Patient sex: M
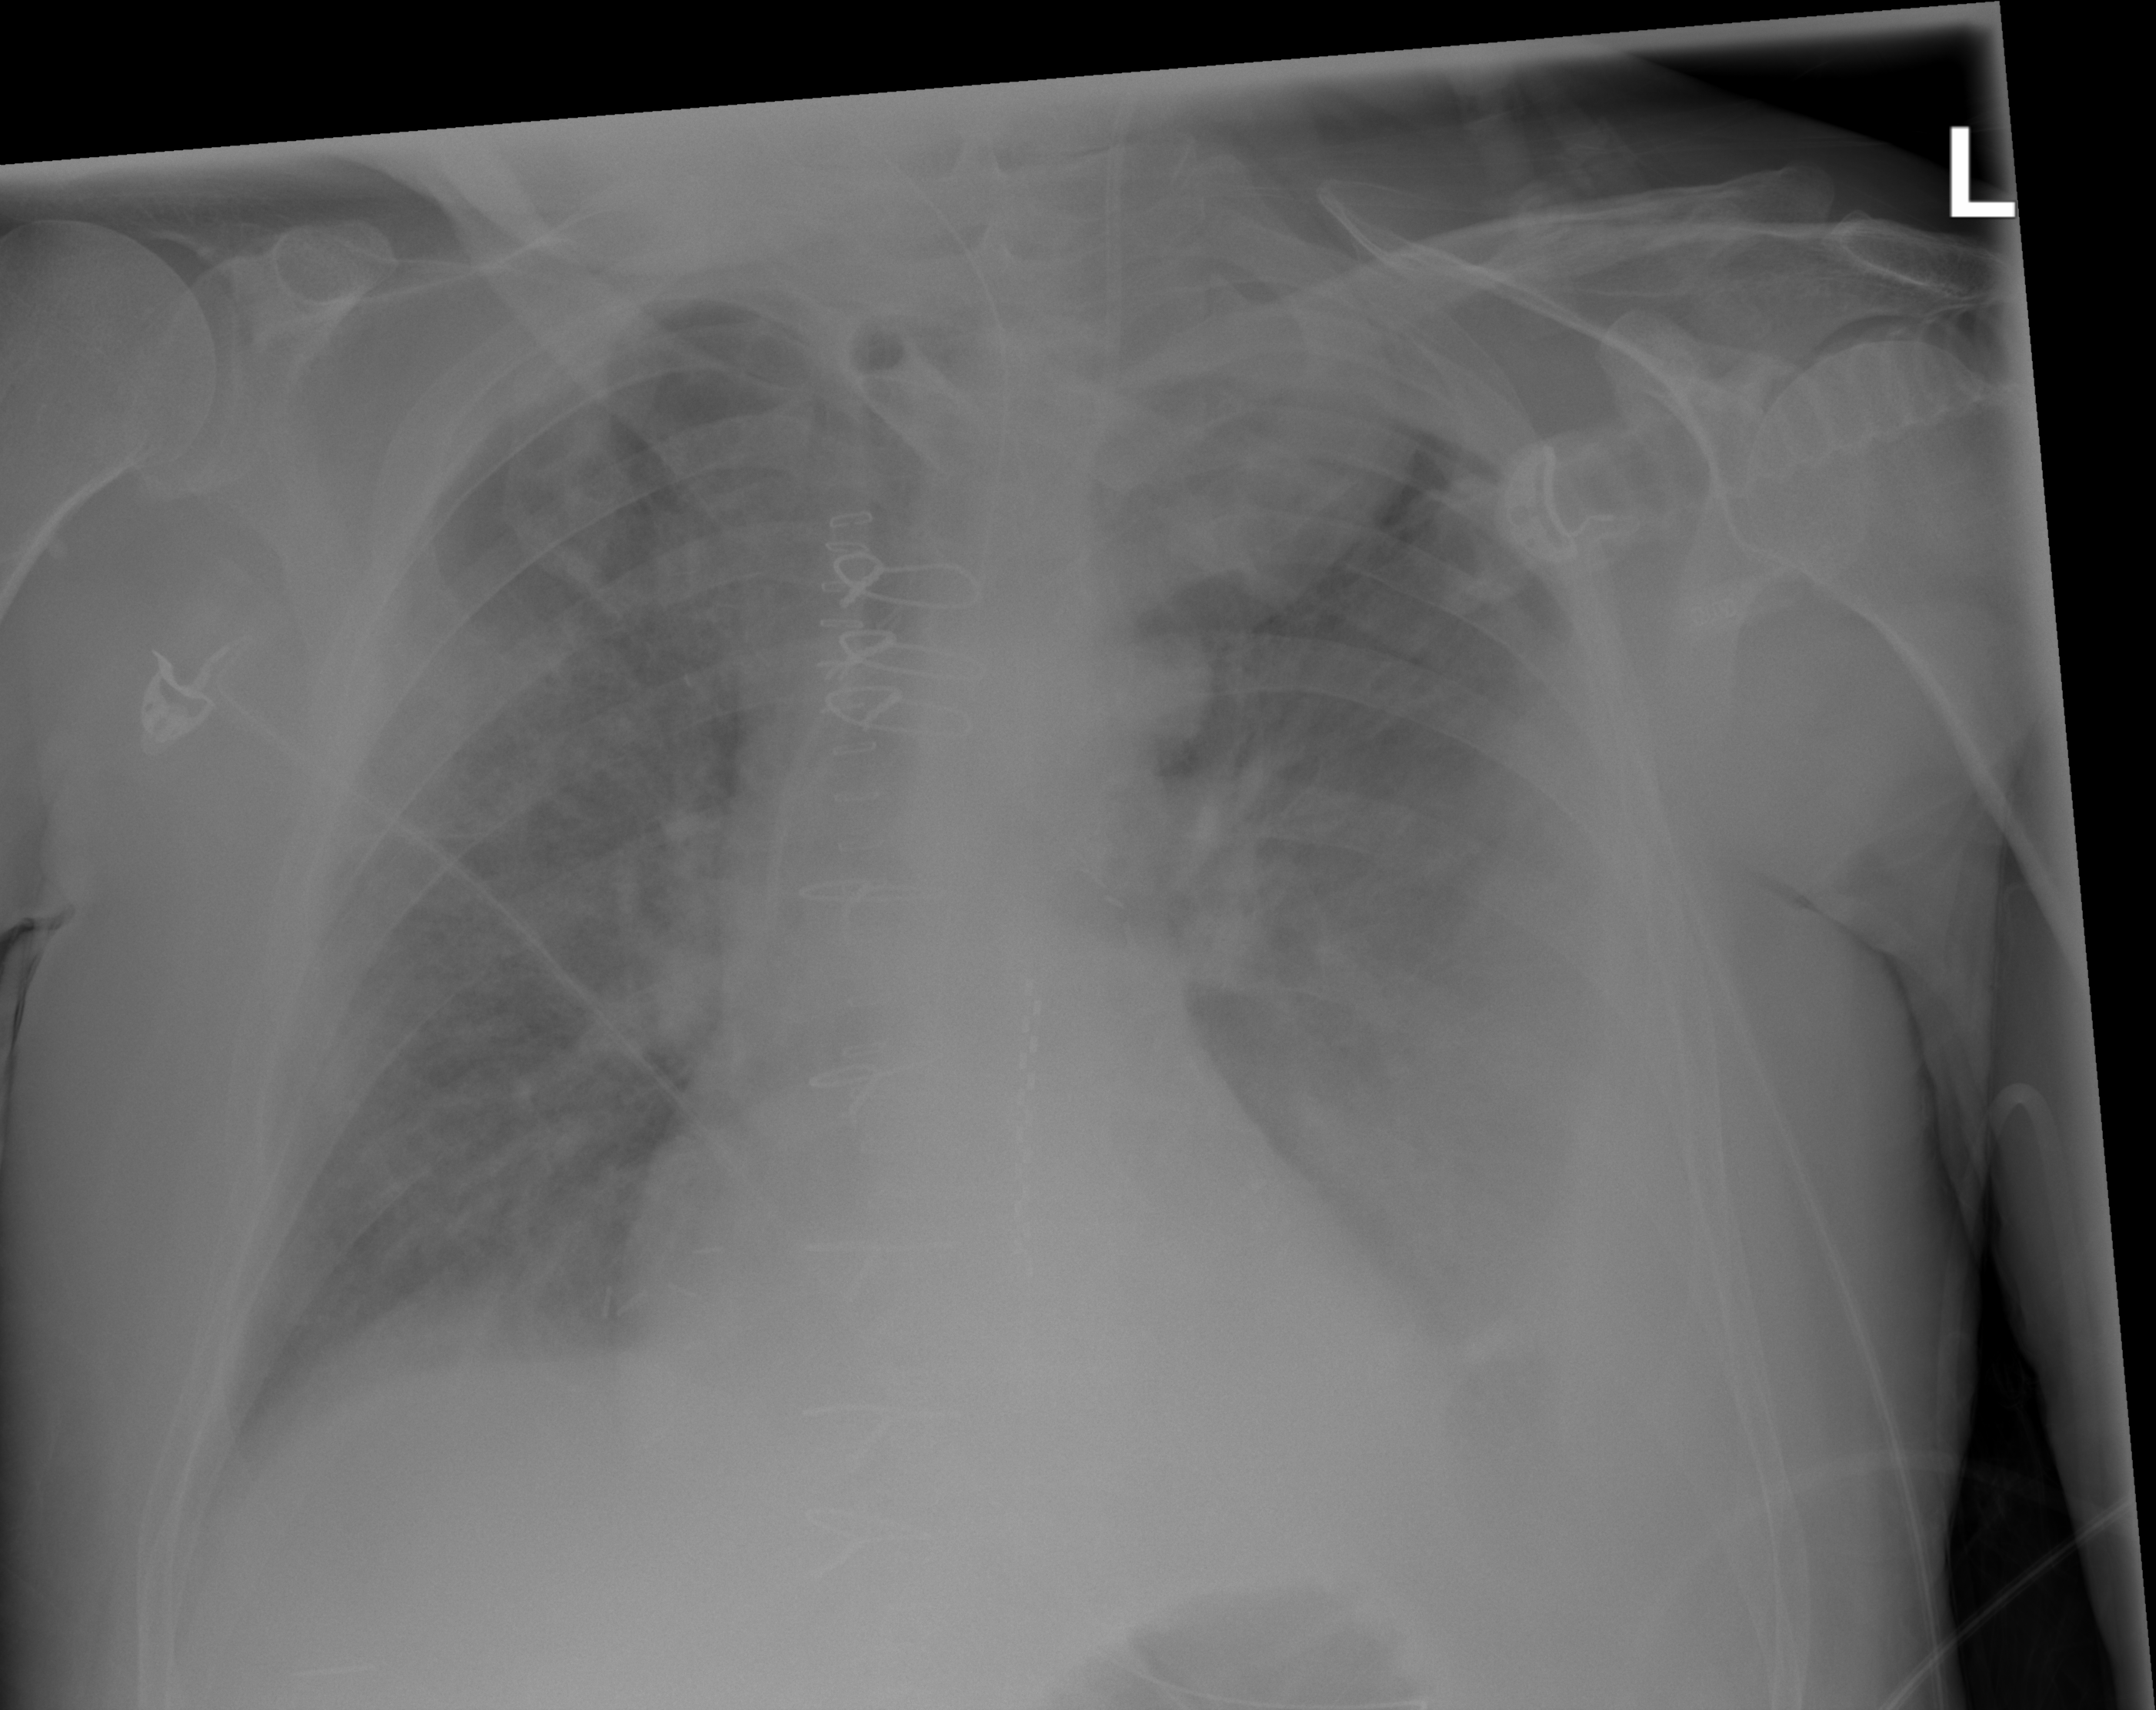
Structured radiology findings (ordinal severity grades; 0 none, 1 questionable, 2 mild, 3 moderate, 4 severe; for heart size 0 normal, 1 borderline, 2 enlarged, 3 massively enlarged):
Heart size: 0
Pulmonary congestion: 2
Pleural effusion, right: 0
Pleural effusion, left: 3
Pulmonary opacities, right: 2
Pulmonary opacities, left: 2
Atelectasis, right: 2
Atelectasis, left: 3